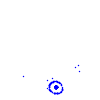
Particle: pion